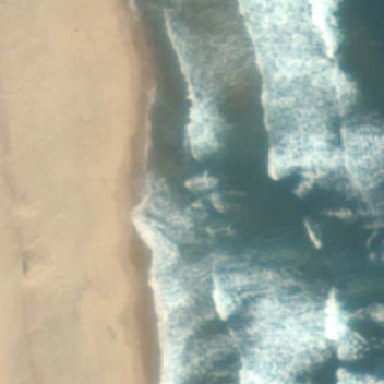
The beach and the surging waves .